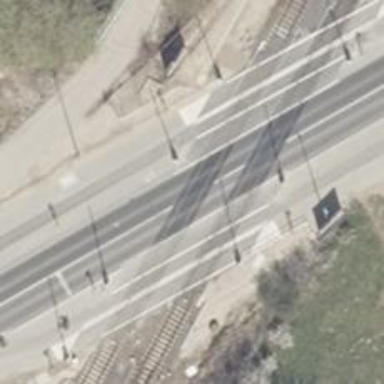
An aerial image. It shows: Level crossing on the railway with lights and full barrier.